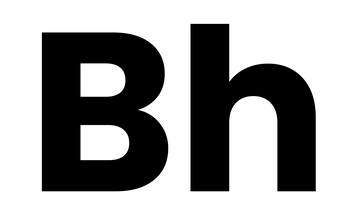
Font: Poppins-Bold